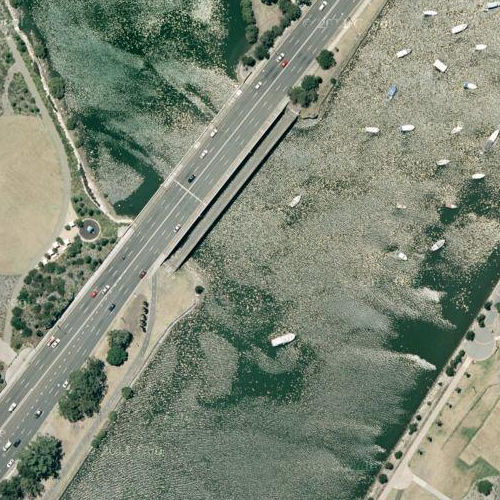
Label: sydney